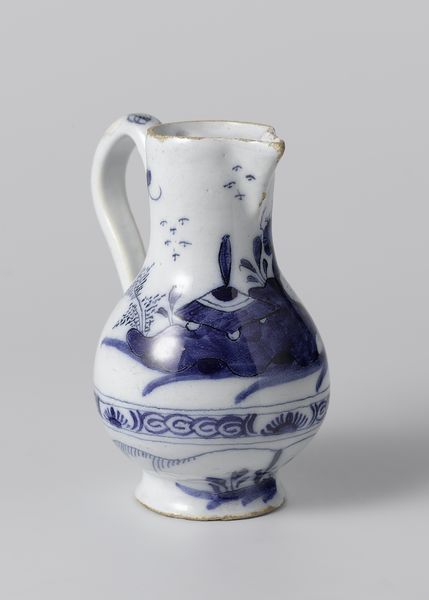
Titel: Kan van faience
Standort: Amsterdam
Institution: Rijksmuseum
Schlagwörter: blue, hat, white, women, black, dress, gray, old, painting, tea, decorative, flowers, japanese, pattern, plant, pot, vase, sky, water, grass, plants, bird, birds, glass, photo, small, human, ancient, leaves, design, plan, art, lines, ceramic, bush, cup, beautiful, chinese, asian, simple, leave, china, ornamental, still, jug, pitcher, border, porcelain, painted, base, jar, milk, worn, asia, flower vase, insects, chipped, handle, blue white, po, rim, porcelin, hand;e